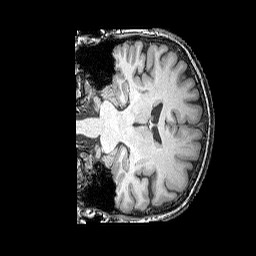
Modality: T1w
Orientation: coronal
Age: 63
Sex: female
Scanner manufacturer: siemens
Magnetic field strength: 3 T
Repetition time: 2.25 s
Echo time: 0.00415 s